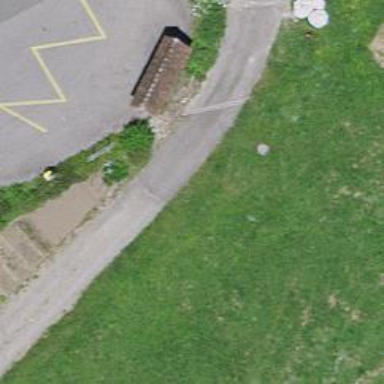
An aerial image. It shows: Post box.